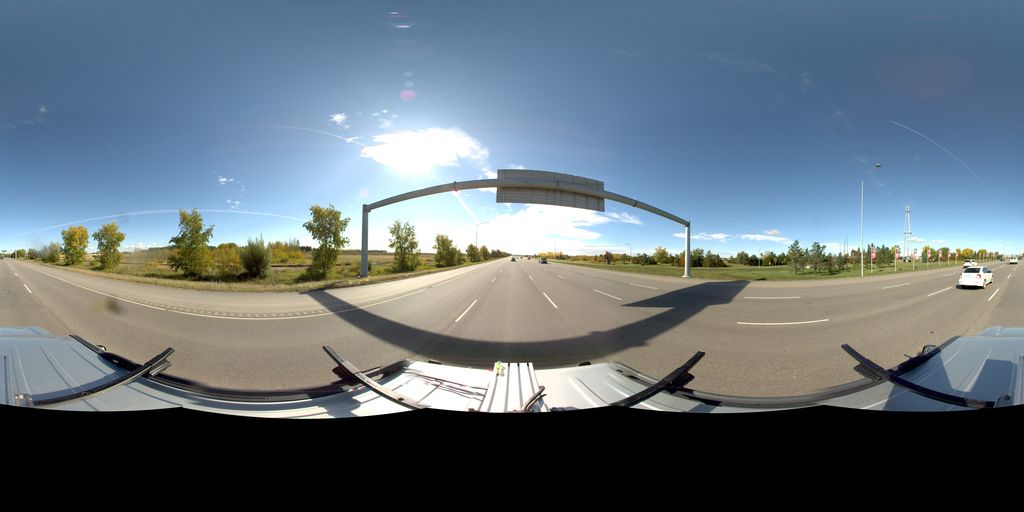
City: edmonton